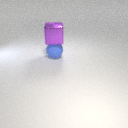
large blue rubber sphere below large purple metal cube